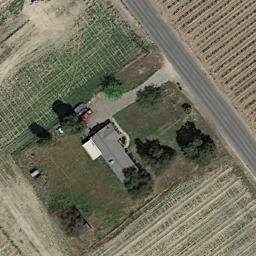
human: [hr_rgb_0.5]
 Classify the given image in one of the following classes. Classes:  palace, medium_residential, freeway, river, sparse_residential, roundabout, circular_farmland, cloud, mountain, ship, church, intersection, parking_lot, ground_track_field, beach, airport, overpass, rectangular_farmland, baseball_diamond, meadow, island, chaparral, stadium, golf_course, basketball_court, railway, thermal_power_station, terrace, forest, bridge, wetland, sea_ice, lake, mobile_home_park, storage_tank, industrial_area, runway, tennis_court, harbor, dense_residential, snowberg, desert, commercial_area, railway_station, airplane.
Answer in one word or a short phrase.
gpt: sparse_residential